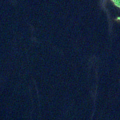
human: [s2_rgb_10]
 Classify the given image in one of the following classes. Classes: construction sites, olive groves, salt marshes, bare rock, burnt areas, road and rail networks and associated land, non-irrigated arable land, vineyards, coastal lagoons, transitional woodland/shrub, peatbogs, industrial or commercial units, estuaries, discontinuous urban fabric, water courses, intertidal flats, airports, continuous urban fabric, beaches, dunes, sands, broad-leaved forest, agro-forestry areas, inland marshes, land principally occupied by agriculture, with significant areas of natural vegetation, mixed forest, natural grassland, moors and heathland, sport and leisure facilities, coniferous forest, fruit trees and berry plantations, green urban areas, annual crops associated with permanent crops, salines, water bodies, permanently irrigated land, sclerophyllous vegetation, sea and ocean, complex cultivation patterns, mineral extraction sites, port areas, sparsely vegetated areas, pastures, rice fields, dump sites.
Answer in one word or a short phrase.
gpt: coniferous forest, water bodies